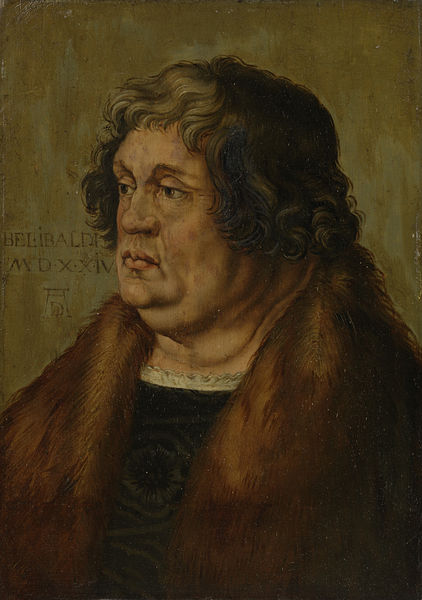
Titel: Willibald Pirkheimer (1470-1530)
Künstler: Albrecht Dürer
Standort: Amsterdam
Institution: Rijksmuseum
Schlagwörter: gemälde, kopf, mann, braun, frisur, haar, mund, nase, profil, blick, hemd, augen, falten, pelz, spitze, bildnis, hals, portrait, porträt, auge, haare, locken, schrift, dick, fett, pelzkragen, luther, dürer, harr, latein, albrecht dürer, recht, 1524, porträe